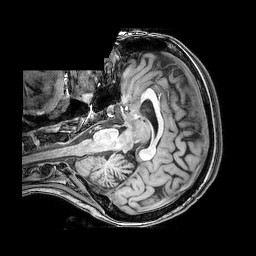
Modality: T1w
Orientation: axial
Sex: female
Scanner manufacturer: philips
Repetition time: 0.008098 s
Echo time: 0.0037 s